Question: The script below fades out tiles in the page that do not match the users input. That part is working great, but I need Masonry to realign the tiles after they fadeOut.

html-
'''
<article class='tile'>
<p class='img' style="background-image:url(images/pic_aaronb.jpg)"></p>
<h3>Tony B</h3>
<h2 class='tags'>Tony tony</h2>
<span><a href='#'>Facebook</a> &bull; <a href='#'>Twitter</a> </span>
<p>Proin gravida nibh vel velit auctor aliquet. Aenean sollicitudin, lorem quis bibendum auctor, nisi elit consequat ipsum, nec sagittis sem nibh id elit. Duis sed odio sit amet nibh vulputate cursus a sit amet mauris. Morbi accumsan ipsum velit. Nam nec tellus a odio tincidunt auctor a ornare odio. Sed non mauris vitae erat consequat auctor eu in elit. Class aptent taciti </p>
</article>
'''
Script-
'''
$("#b_submit").click(function() {
var filter_text = $('input:text').val();
console.log(this);
$('.tags:not(.tags:contains('+filter_text+'))').parent().fadeOut('slow');
//alert(filter_text);
var $wrapper = $('#wrapper');
var $back = $('#b_reset');
$('#b_reset').fadeIn();
$wrapper.prepend( $back ).masonry( 'reload' );
$( ".tile" ).promise().done(function() {
$( "wrapper" ).masonry( " reload " );
});
/*var $back = $('<a href="#" id="b_reset" class="tile">Back</a>');
$('#wrapper').prepend( $back ).masonry( 'reload' );
*/
});
'''
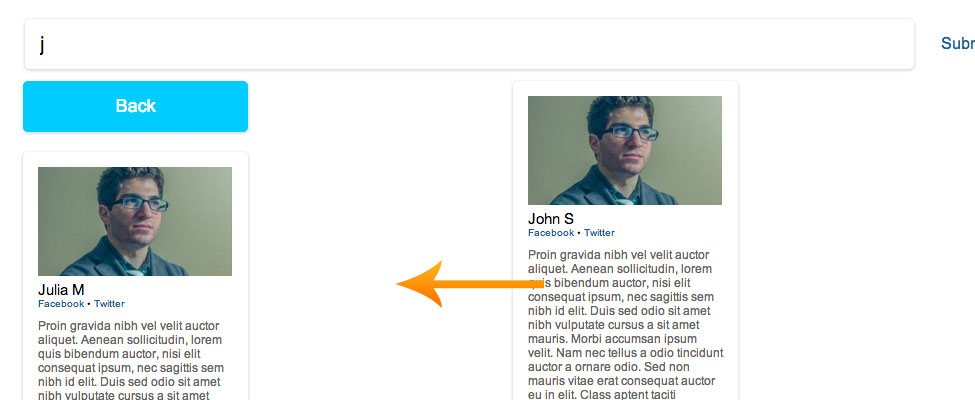
Answer: What selector was Masonry originally bound to?
You seem to only be calling the 'reload' method in the above code and you're never actually binding Masonry to an element.
Somewhere previously, you'd of needed to call Masonry on '$wrapper', like this -
'''
$wrapper.masonry({
itemSelector: '.your-brick',
columnWidth: someVarOrNumber
});
'''
Also, at the end, your selector is off, you cached it as '$wrapper'.
'''
$wrapper.masonry('reload',function(){
console.log('Masonry has finished reloading.');
});
'''
I hope updating your selector helps!